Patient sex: M
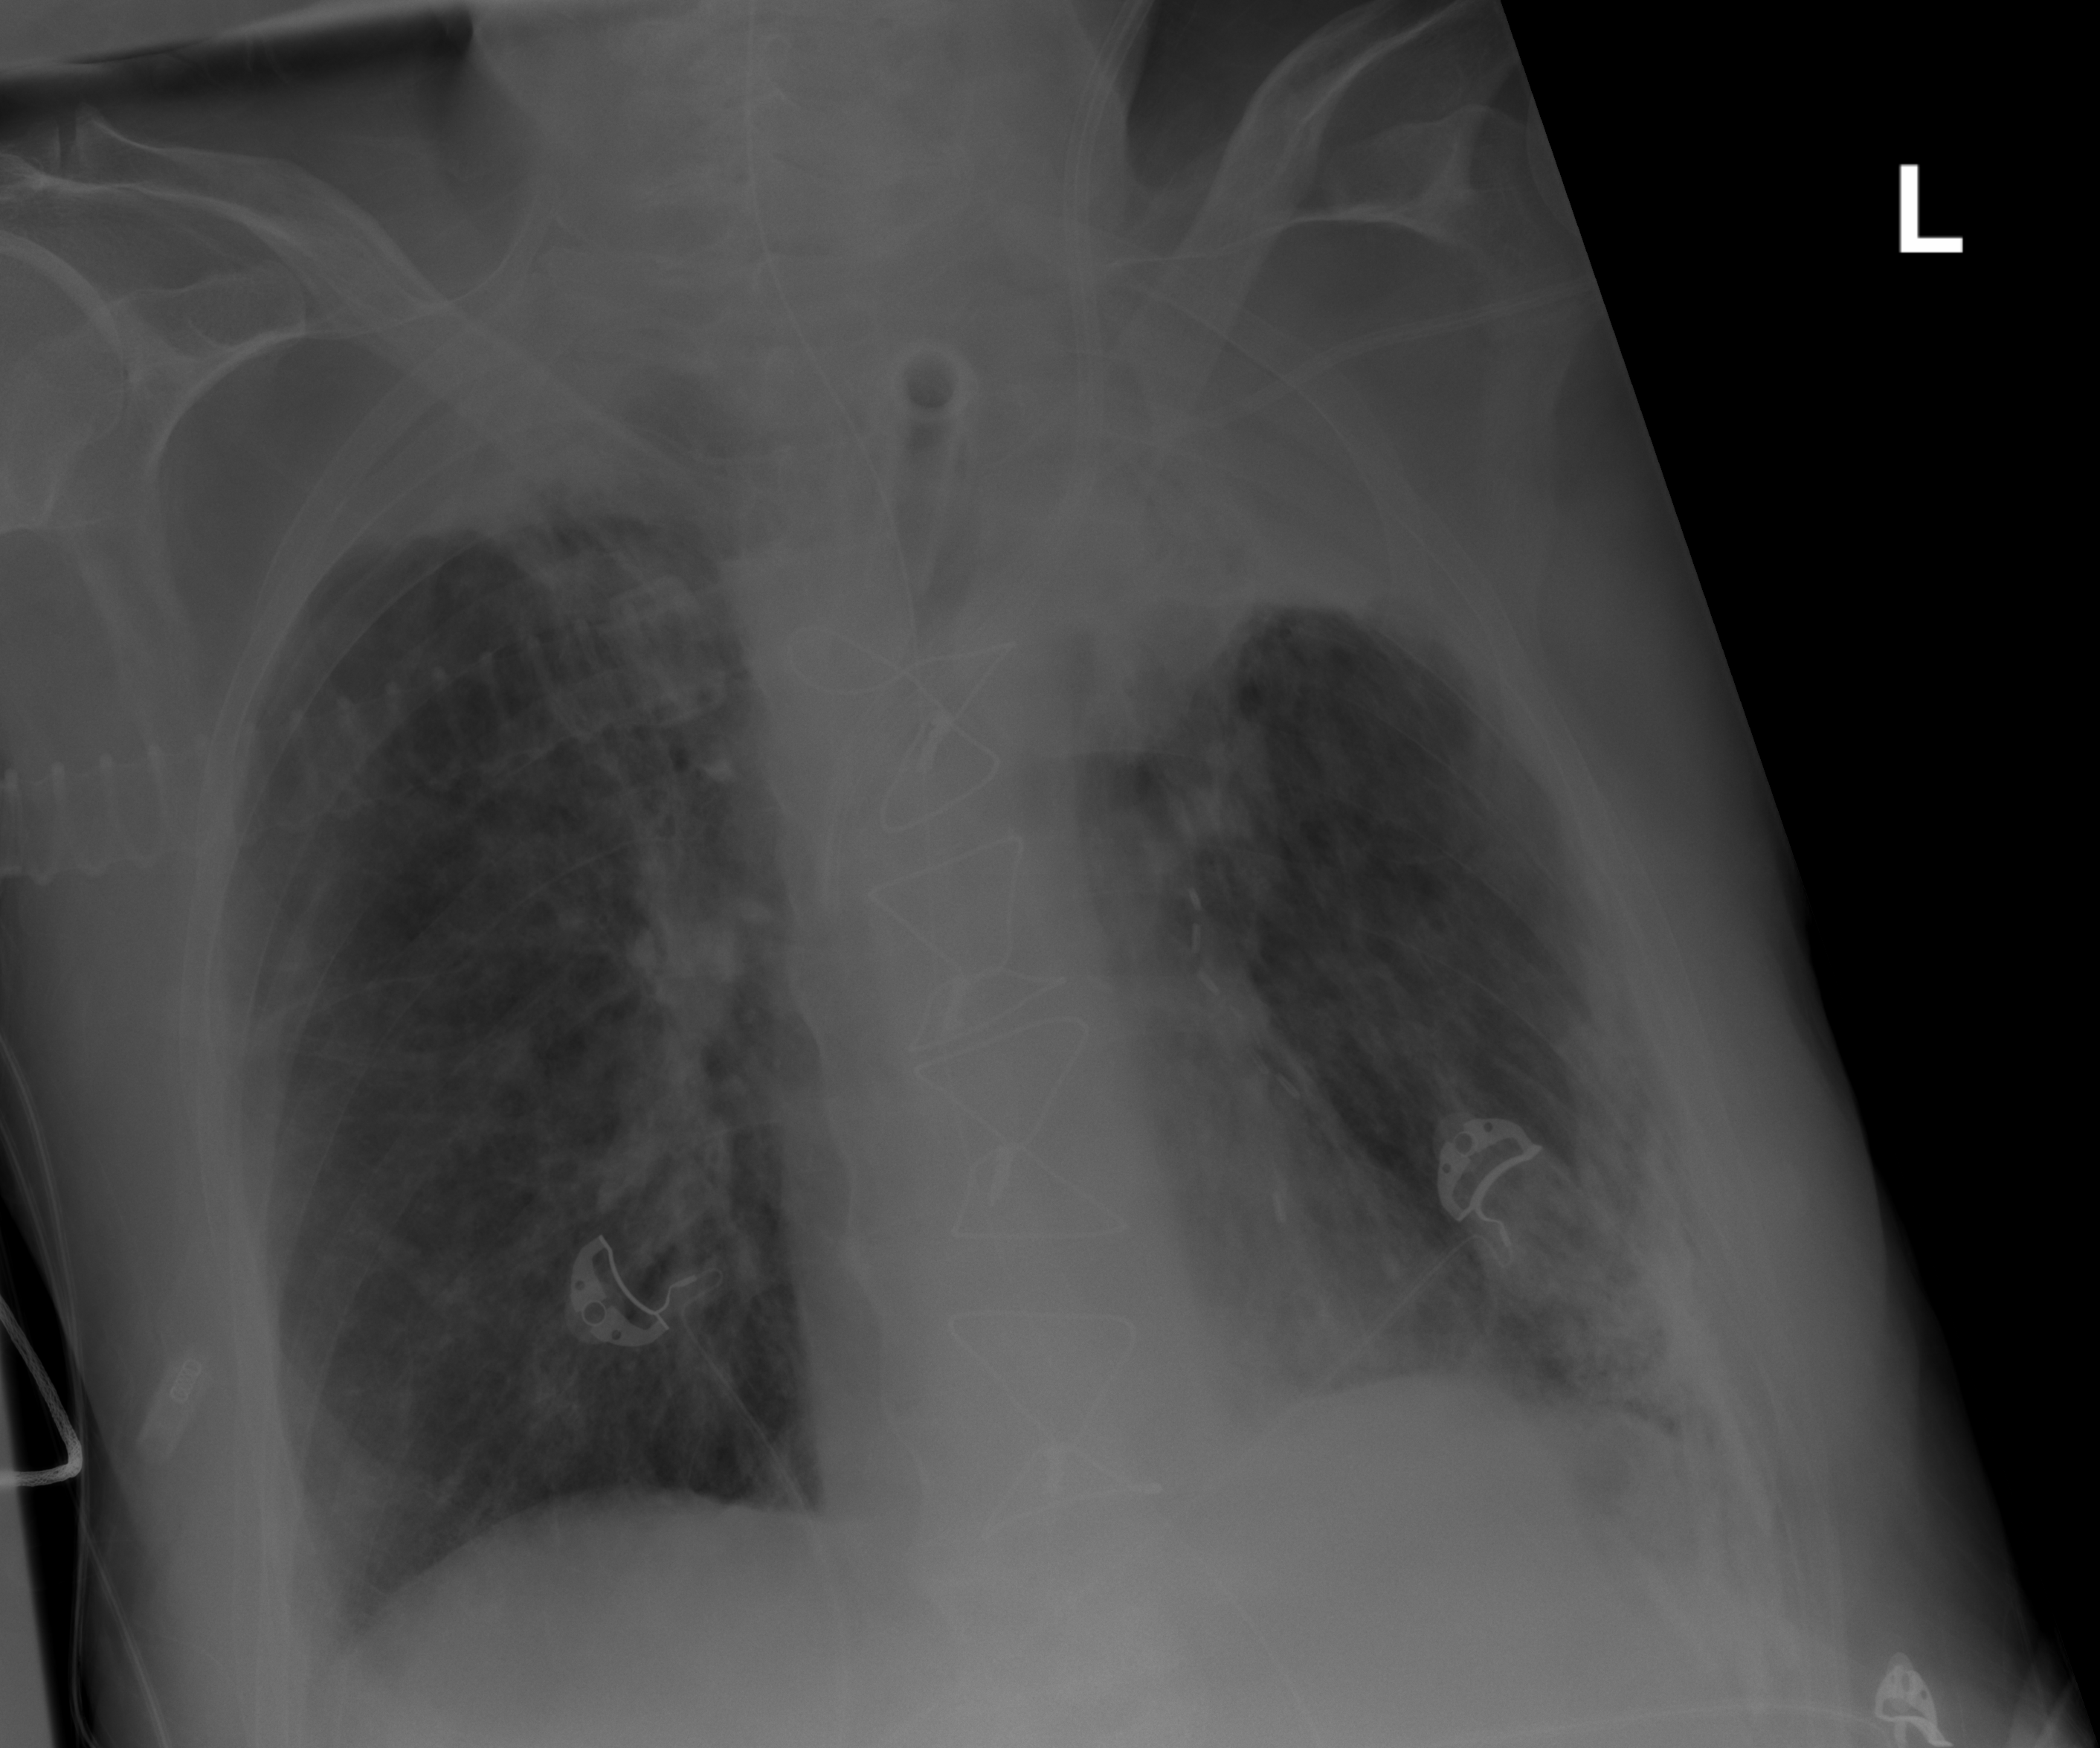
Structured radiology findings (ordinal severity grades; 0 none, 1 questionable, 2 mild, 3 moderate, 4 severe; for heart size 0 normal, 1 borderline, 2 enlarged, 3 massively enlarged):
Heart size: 0
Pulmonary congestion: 0
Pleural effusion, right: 0
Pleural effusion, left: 2
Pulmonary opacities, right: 2
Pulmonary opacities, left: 3
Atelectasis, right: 0
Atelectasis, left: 2